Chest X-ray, PA view. Patient: 21 years old, sex F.
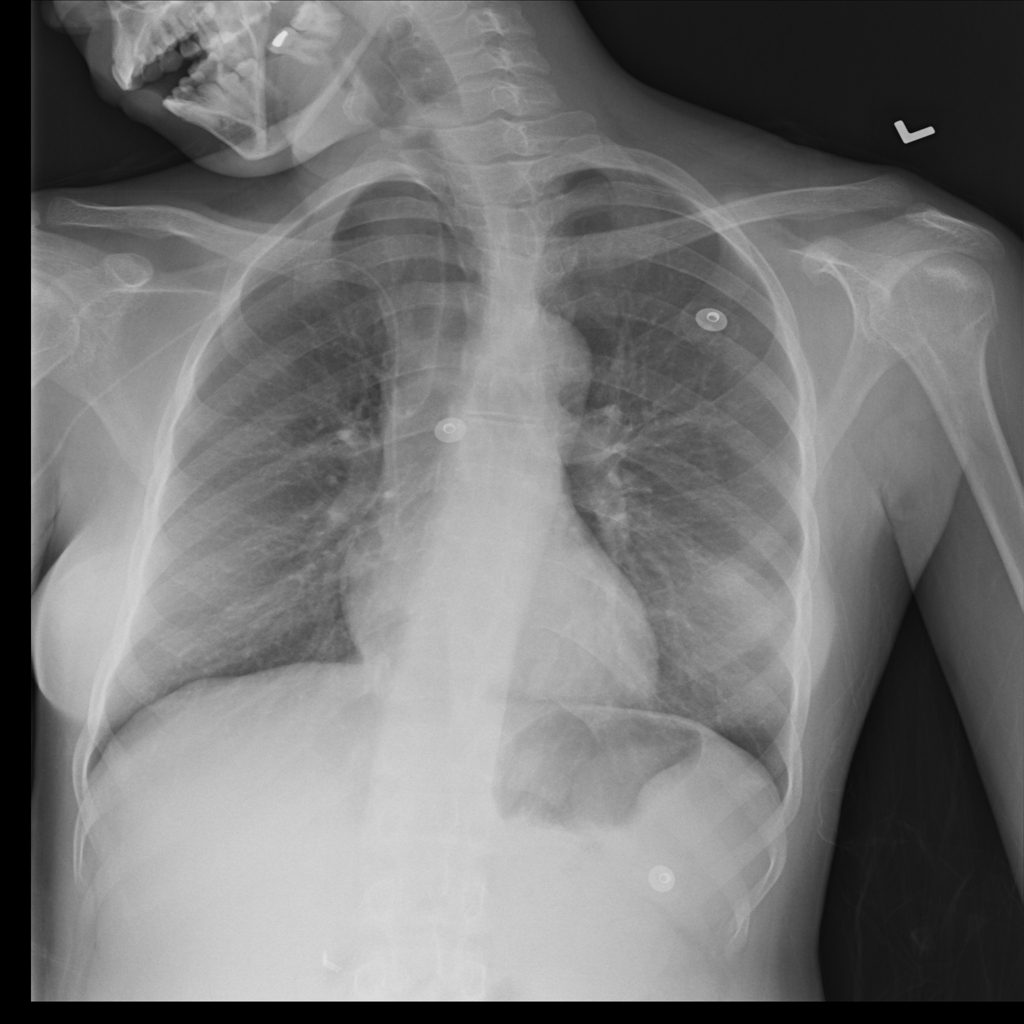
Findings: No Finding